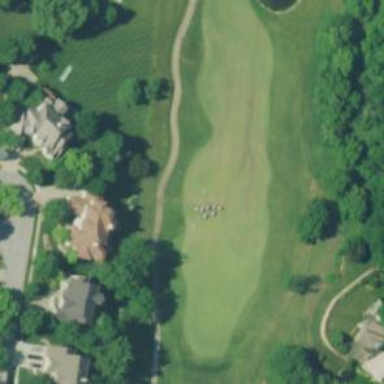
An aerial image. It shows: Path designated for golf carts.